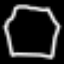
Label: octagon